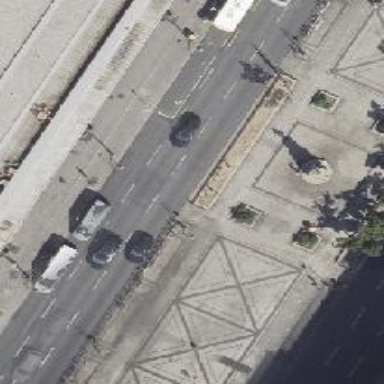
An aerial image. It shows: Secondary road with asphalt surface and lane markings. It has separate sidewalks and features dual carriageway.